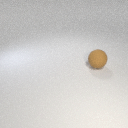
large brown rubber sphere